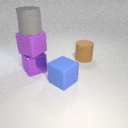
large purple metal cube below large purple rubber cube